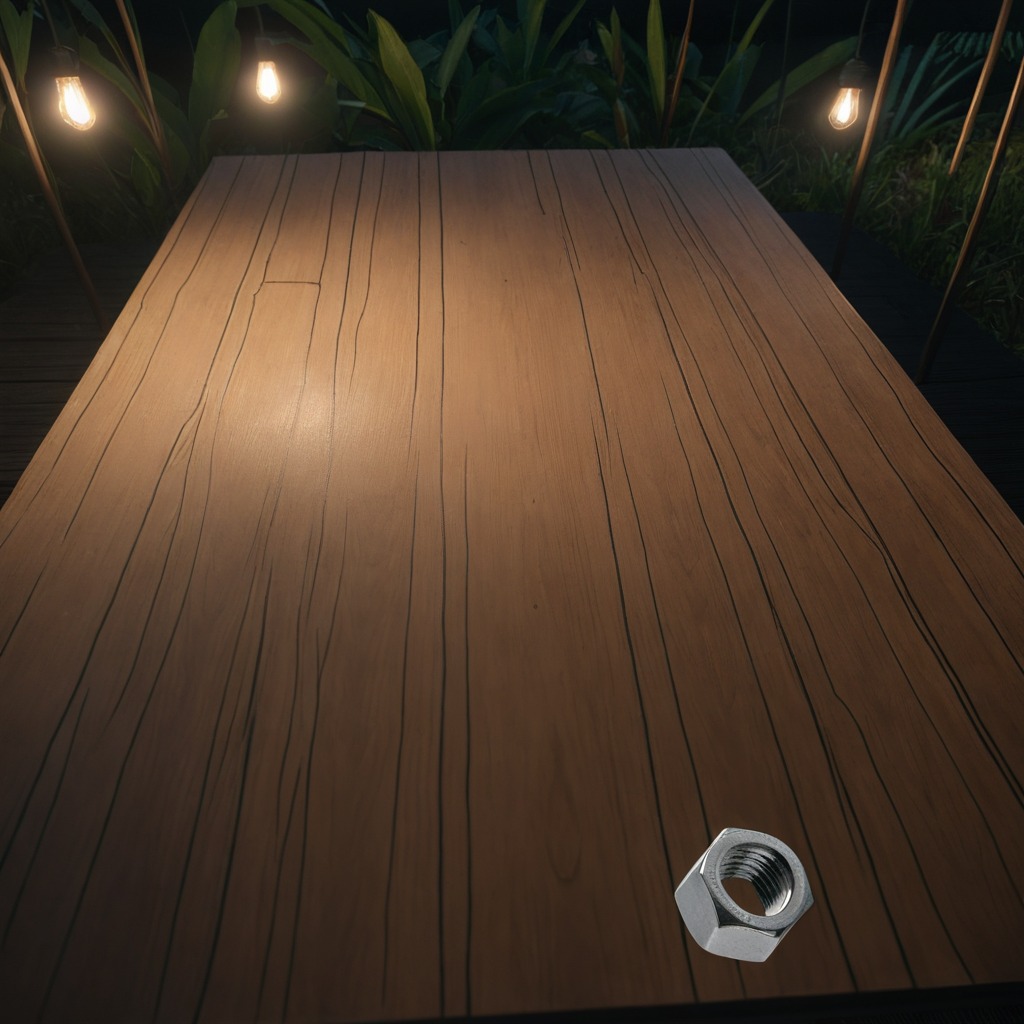
A metal nut is lying on a wooden table inside a jungle field workshop tent at night with soft shadows worn but